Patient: sex M, age 78
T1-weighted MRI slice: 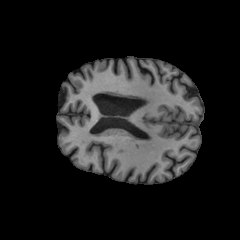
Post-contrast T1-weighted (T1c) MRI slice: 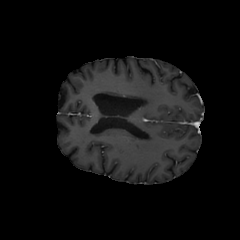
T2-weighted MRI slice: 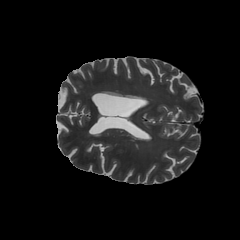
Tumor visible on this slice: no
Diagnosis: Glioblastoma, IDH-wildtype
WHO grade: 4